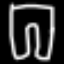
Label: pants